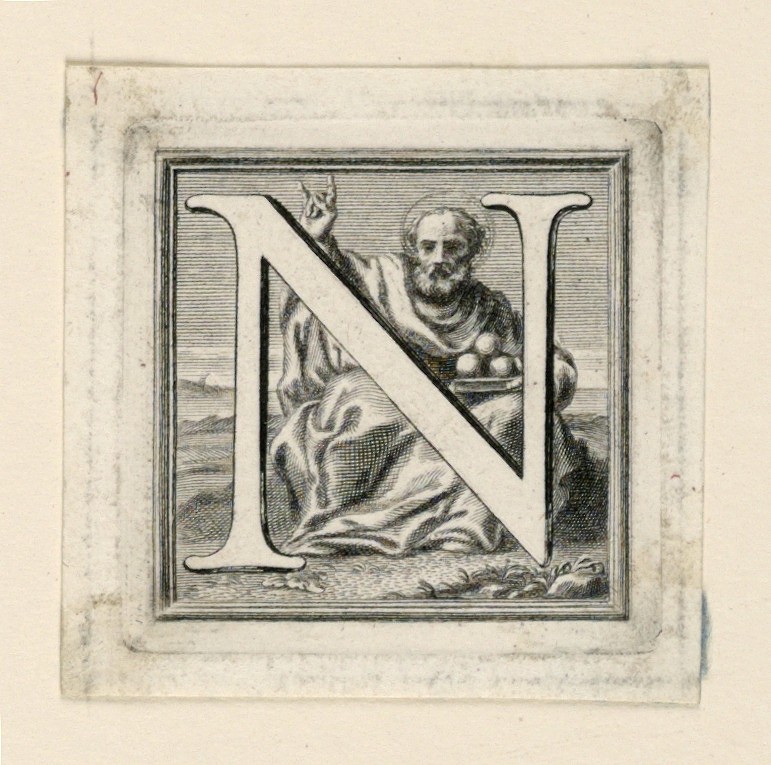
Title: Decorated Capital Letter N
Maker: Jakob Frey, Swiss, active Italy, 1681 - 1752
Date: ca. 1715
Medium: Engraving on paper
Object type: Print
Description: Letter N before St. Nicholas, who is seated and holds a book upon which the three balls lie.